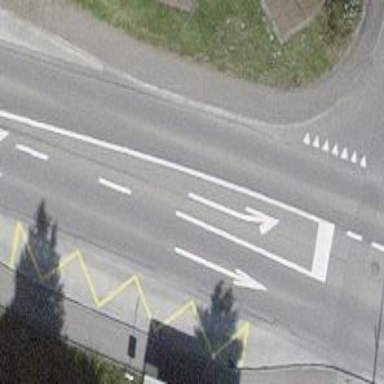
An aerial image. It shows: Bus stop with designated public transport stop position.